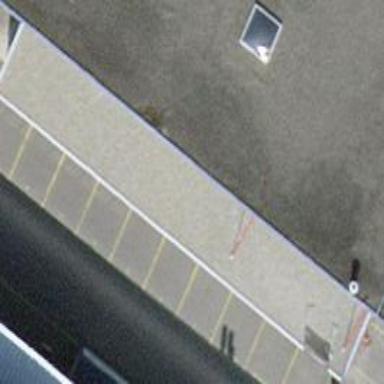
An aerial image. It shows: View of roof of building.